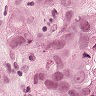
Metastatic tissue present: yes